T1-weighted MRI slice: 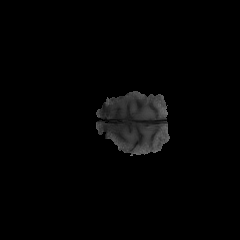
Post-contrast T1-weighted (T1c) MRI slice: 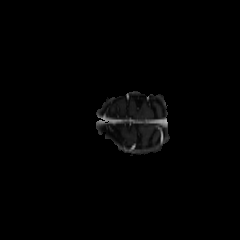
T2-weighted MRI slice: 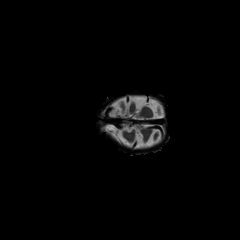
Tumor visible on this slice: no